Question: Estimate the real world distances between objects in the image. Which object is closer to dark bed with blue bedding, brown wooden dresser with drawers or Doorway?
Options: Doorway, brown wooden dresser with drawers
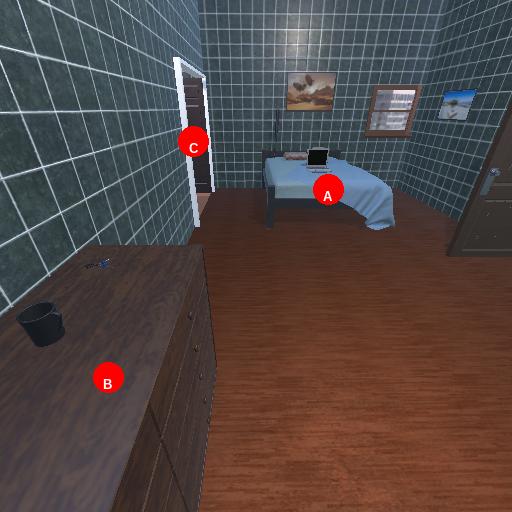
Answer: Doorway